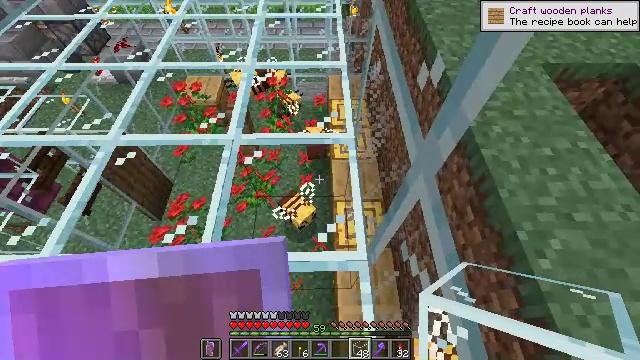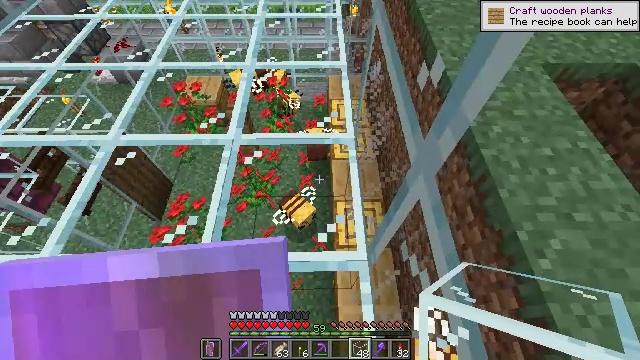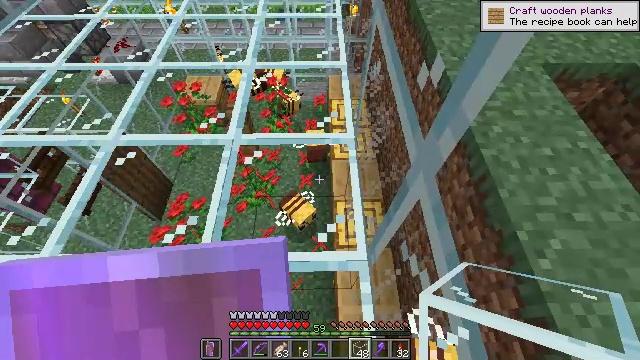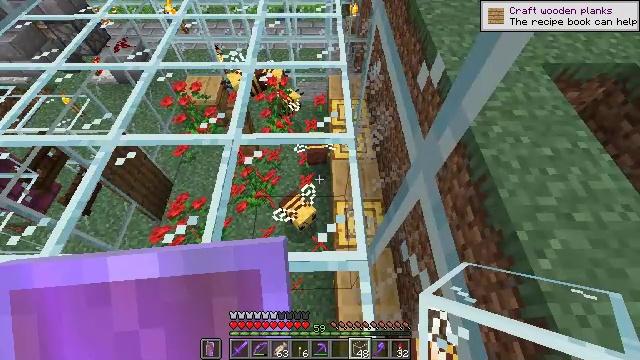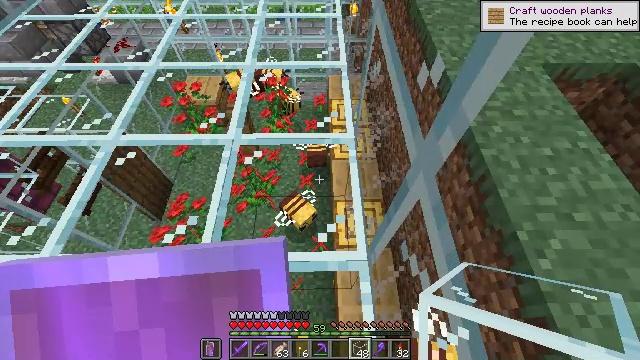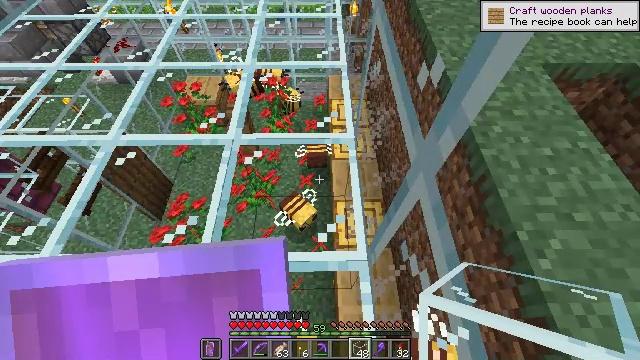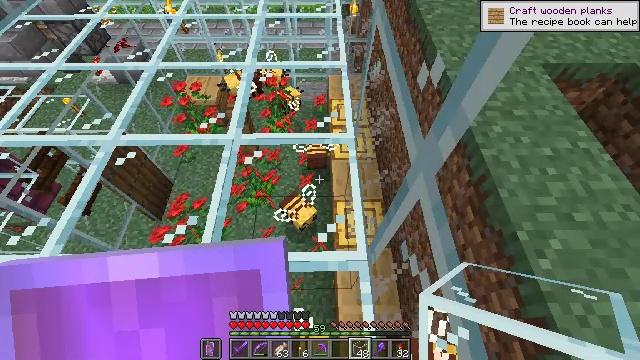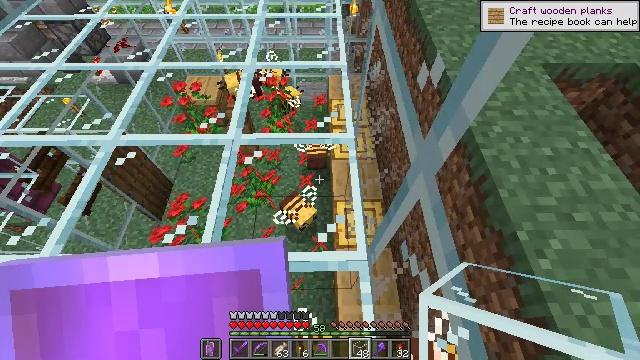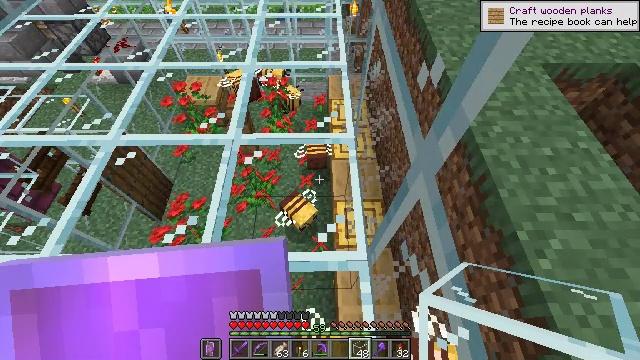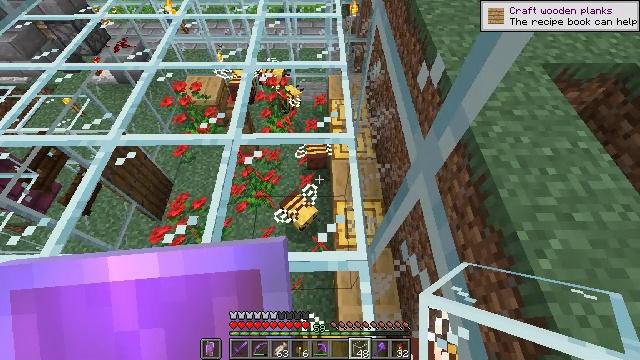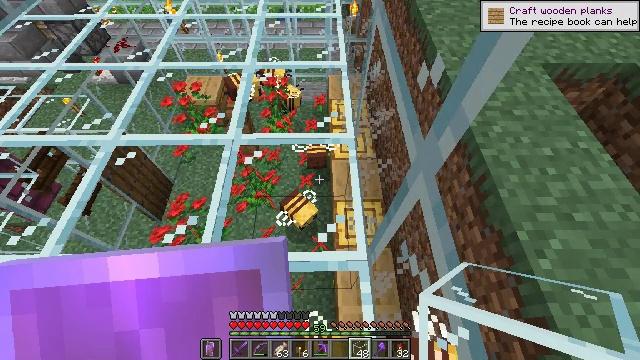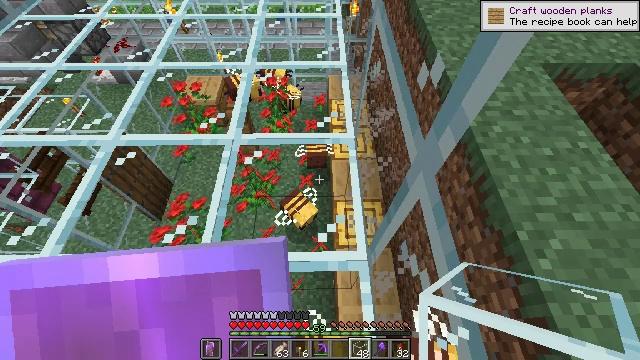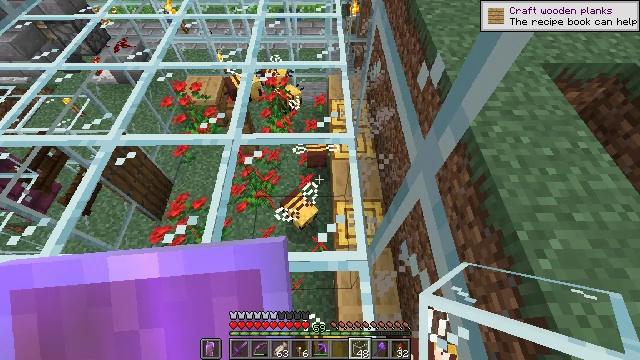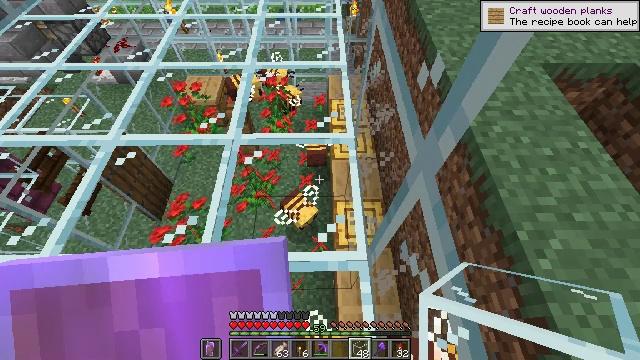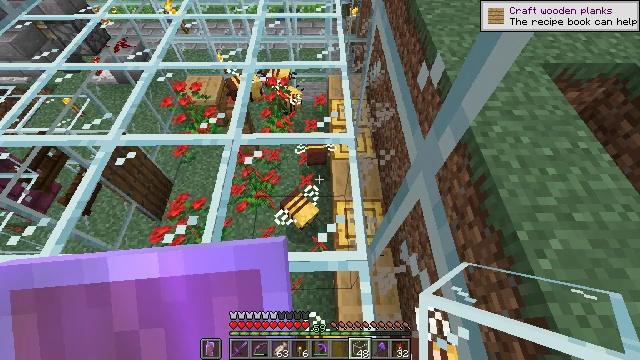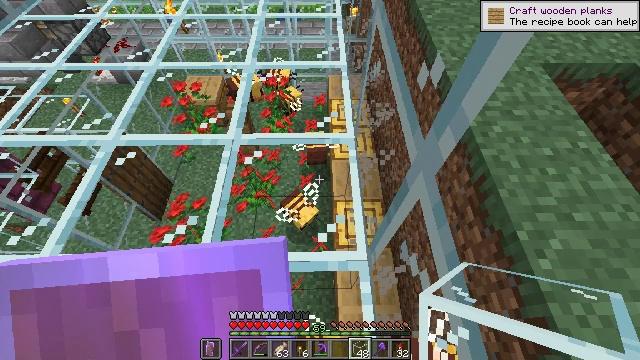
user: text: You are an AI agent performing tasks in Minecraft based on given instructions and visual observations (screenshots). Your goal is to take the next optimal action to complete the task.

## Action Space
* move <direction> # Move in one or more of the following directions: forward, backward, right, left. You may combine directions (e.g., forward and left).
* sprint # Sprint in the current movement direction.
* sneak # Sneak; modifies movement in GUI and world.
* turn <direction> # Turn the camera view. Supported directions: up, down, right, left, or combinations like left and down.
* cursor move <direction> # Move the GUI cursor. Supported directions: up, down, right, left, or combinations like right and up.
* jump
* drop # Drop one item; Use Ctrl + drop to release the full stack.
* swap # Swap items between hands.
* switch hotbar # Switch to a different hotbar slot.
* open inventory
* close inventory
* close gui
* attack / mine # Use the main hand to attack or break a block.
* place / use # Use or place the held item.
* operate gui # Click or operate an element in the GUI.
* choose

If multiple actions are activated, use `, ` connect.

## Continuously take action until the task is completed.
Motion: motion action
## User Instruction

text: Remove the glass to use the space.
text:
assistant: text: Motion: no_op
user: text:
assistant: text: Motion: no_op
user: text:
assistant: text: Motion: no_op
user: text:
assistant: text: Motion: no_op
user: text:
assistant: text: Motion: no_op
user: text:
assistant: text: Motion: no_op
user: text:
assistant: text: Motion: no_op
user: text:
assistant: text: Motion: no_op
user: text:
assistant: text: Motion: no_op
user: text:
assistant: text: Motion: no_op
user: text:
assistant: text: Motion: no_op
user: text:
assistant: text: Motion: no_op
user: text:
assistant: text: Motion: no_op
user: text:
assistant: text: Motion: no_op
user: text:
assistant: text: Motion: no_op
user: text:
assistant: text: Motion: no_op
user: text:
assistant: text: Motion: no_op
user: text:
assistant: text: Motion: no_op
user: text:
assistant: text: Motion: no_op
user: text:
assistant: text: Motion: no_op
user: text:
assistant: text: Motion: no_op
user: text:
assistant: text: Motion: no_op
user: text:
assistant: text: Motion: no_op
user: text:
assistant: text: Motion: no_op
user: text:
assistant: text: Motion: no_op
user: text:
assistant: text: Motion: no_op
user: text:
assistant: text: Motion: no_op
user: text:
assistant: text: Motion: no_op
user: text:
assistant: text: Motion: no_op
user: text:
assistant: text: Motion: turn left and down